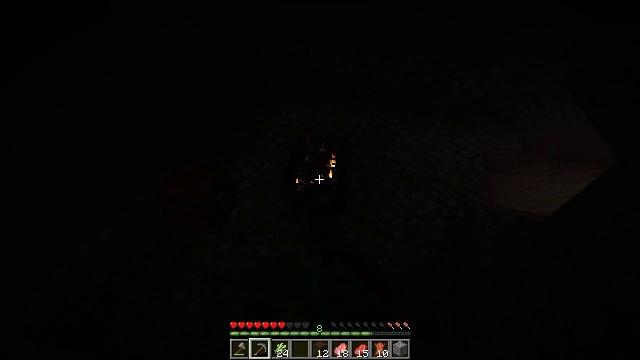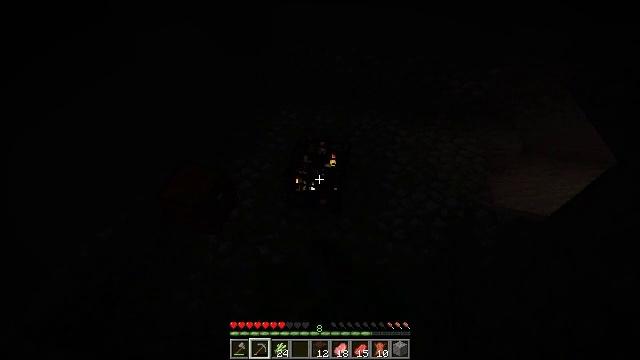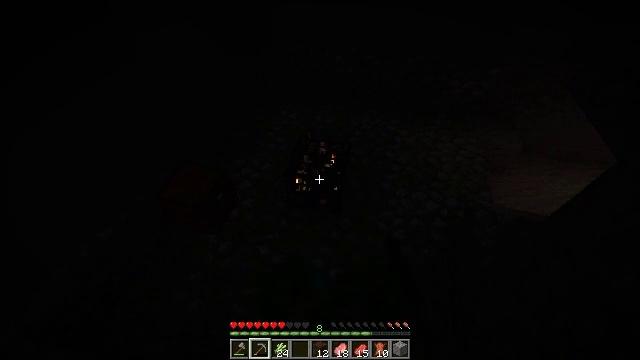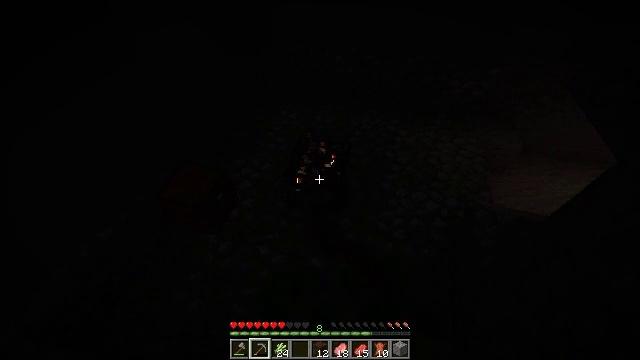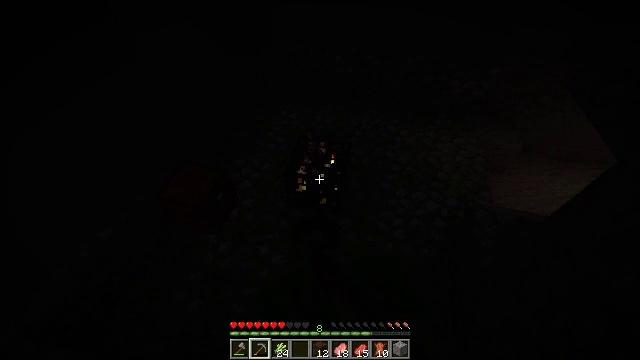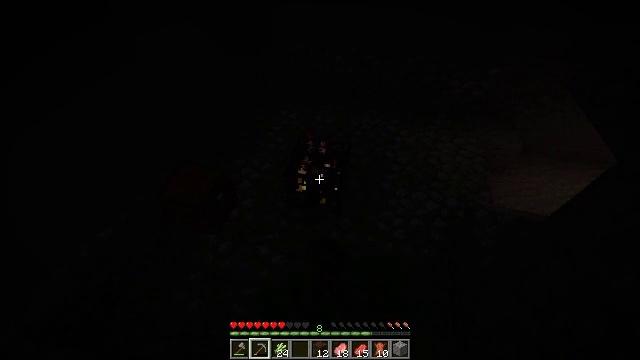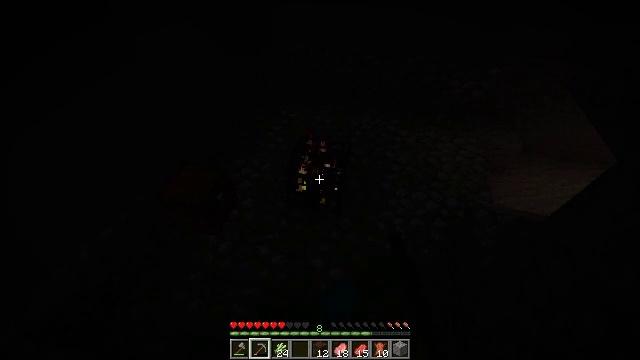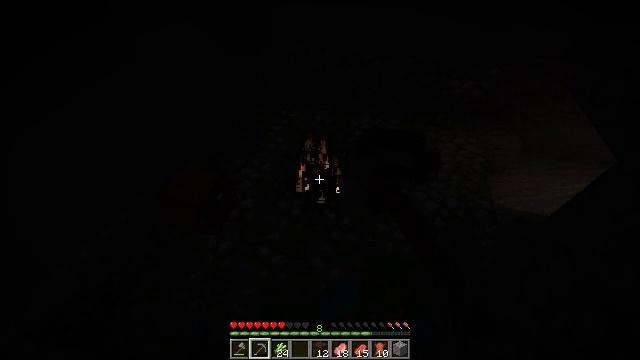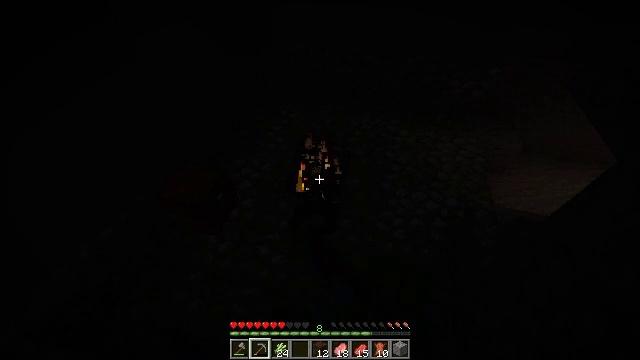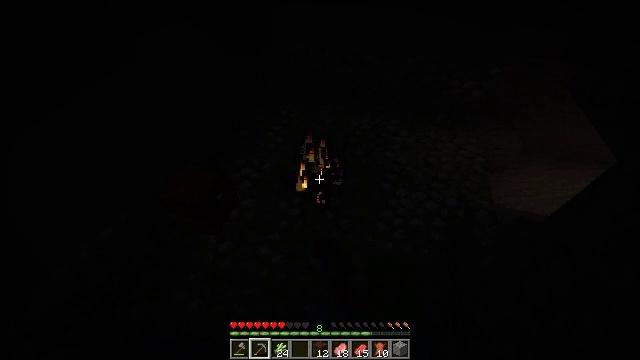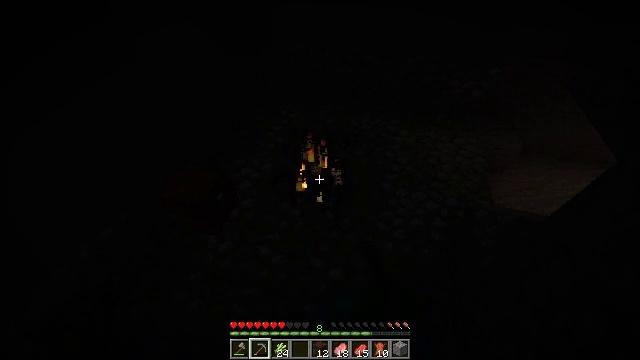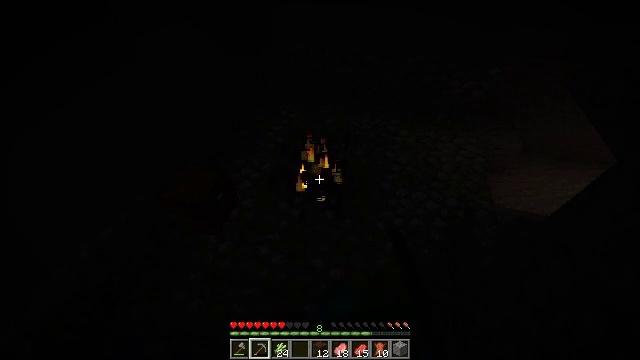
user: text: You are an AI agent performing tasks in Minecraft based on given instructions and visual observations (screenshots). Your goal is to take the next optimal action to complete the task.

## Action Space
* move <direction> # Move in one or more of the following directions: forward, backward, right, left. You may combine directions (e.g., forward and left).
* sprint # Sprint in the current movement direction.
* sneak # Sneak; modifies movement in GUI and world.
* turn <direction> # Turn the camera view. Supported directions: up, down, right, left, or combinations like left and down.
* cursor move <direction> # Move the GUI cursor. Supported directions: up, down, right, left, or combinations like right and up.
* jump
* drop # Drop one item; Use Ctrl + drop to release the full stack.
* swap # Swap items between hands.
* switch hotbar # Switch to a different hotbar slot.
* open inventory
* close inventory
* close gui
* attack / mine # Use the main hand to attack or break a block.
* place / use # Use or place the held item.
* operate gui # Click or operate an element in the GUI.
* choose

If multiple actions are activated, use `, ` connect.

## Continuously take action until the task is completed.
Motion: motion action
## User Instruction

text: Collect the spawner block.
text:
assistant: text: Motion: sneak, attack / mine
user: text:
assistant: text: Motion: sneak, attack / mine
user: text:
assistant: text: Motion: sneak, attack / mine
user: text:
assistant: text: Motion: sneak, attack / mine
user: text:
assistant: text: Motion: sneak, attack / mine
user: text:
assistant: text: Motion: sneak, attack / mine
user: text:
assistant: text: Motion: sneak, attack / mine
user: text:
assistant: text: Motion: sneak, attack / mine
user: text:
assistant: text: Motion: sneak, attack / mine
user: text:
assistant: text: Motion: sneak, attack / mine
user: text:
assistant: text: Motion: sneak, attack / mine
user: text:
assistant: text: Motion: sneak, attack / mine